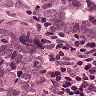
Metastatic tissue present: yes